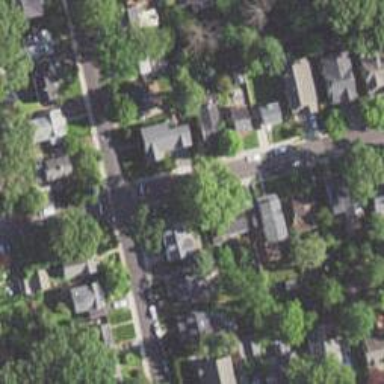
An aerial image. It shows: Charming neighbourhood.